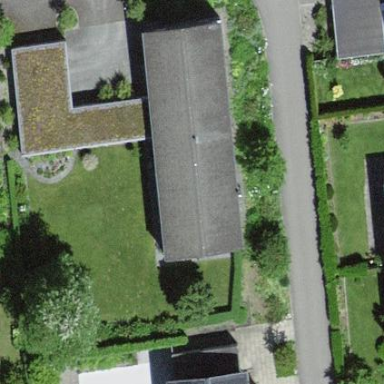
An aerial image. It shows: Residential building with gabled roof.